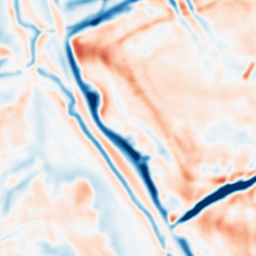
Category: multiscale
Decomposition family: dog_multiscale
Decomposition parameters: sigma_ratio: 1.4
n_scales: 4
base_sigma: 2
Upsampling method: fft_zeropad
Upsampling parameters: scale: 2
Upsampling scale: 2